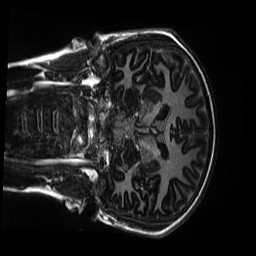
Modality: MP2RAGE
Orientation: coronal
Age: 13
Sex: female
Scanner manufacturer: siemens
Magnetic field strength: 3 T
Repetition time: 4 s
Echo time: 0.00303 s